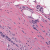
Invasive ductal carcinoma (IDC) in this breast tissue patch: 1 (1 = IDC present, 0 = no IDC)